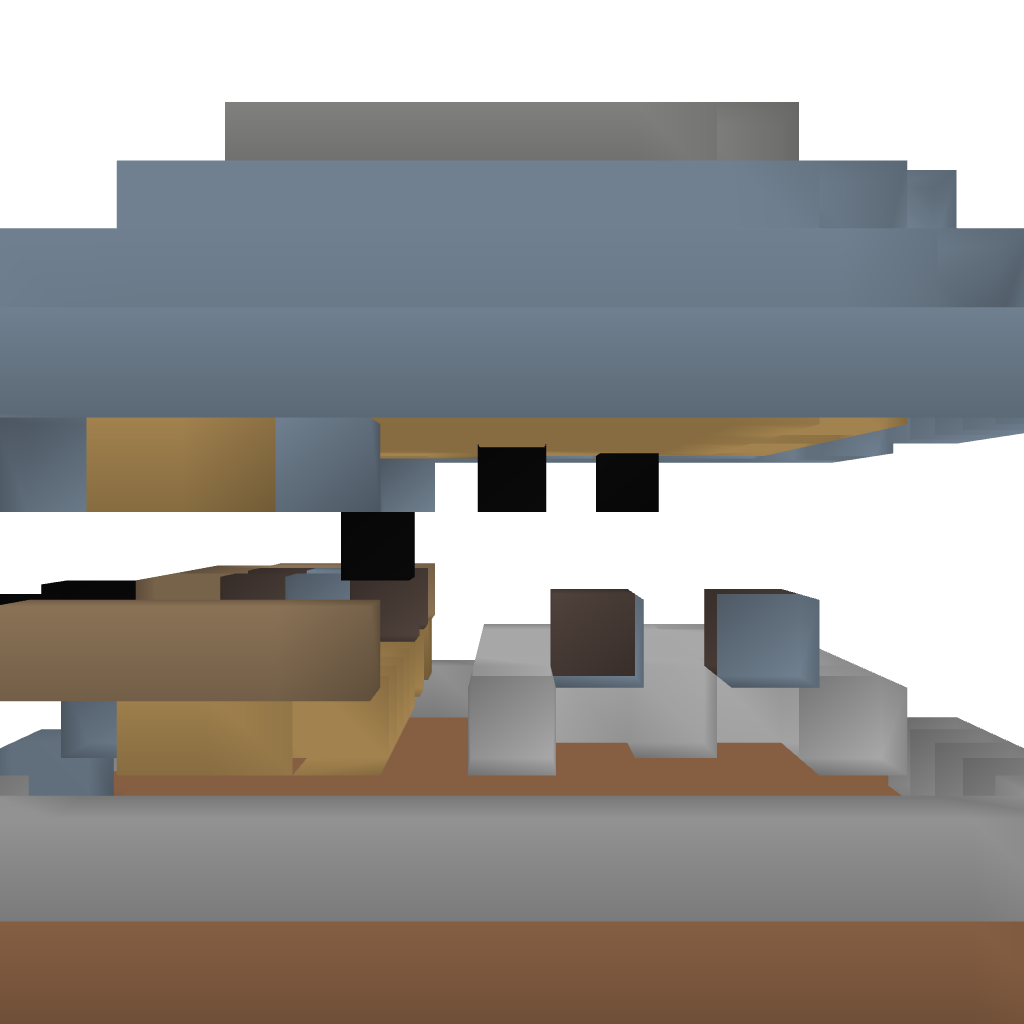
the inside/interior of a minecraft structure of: Starter House